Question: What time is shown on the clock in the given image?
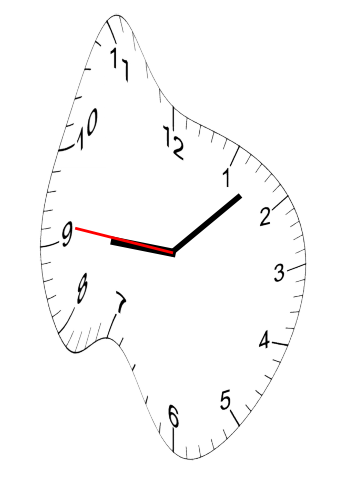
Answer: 09:07:46